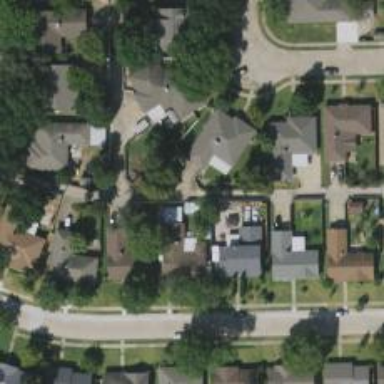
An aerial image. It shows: Alleyway designated as service road.